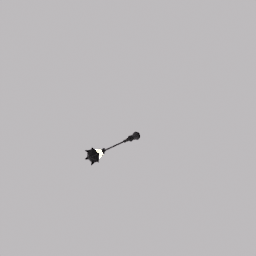
Label: lighting